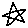
Label: star